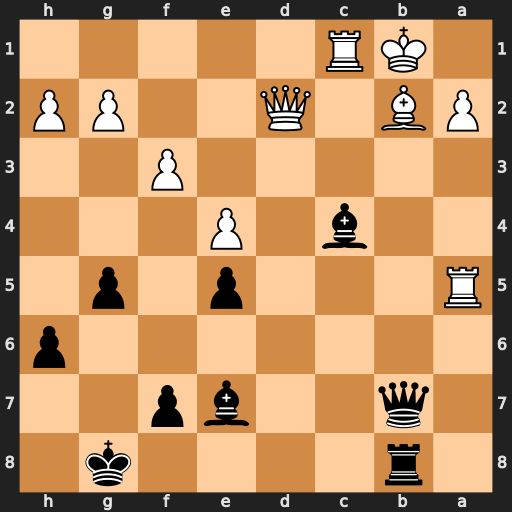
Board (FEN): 1r4k1/1q2bp2/7p/R3p1p1/2b1P3/5P2/PB1Q2PP/1KR5
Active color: b
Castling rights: -
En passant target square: -
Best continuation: Bb4 Qc2 Bxa5